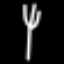
Label: fork